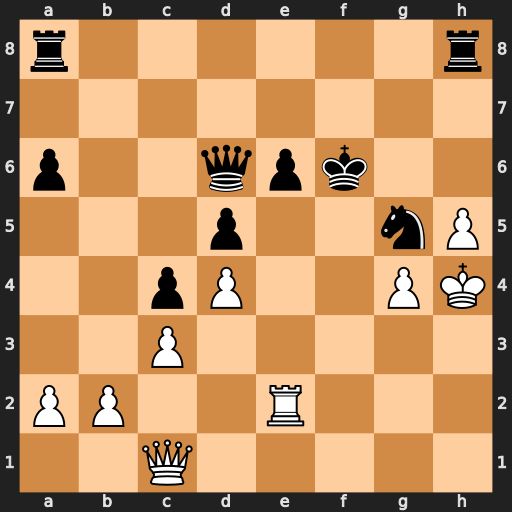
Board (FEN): r6r/8/p2qpk2/3p2nP/2pP2PK/2P5/PP2R3/2Q5
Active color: w
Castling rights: -
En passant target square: -
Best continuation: Qxg5+ Kf7 Qg6+ Ke7 Qg7+ Kd8 Qxh8+